Field crop: maize
Growth stage: 2
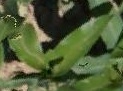
Species: maize